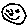
Label: smiley face